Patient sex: M
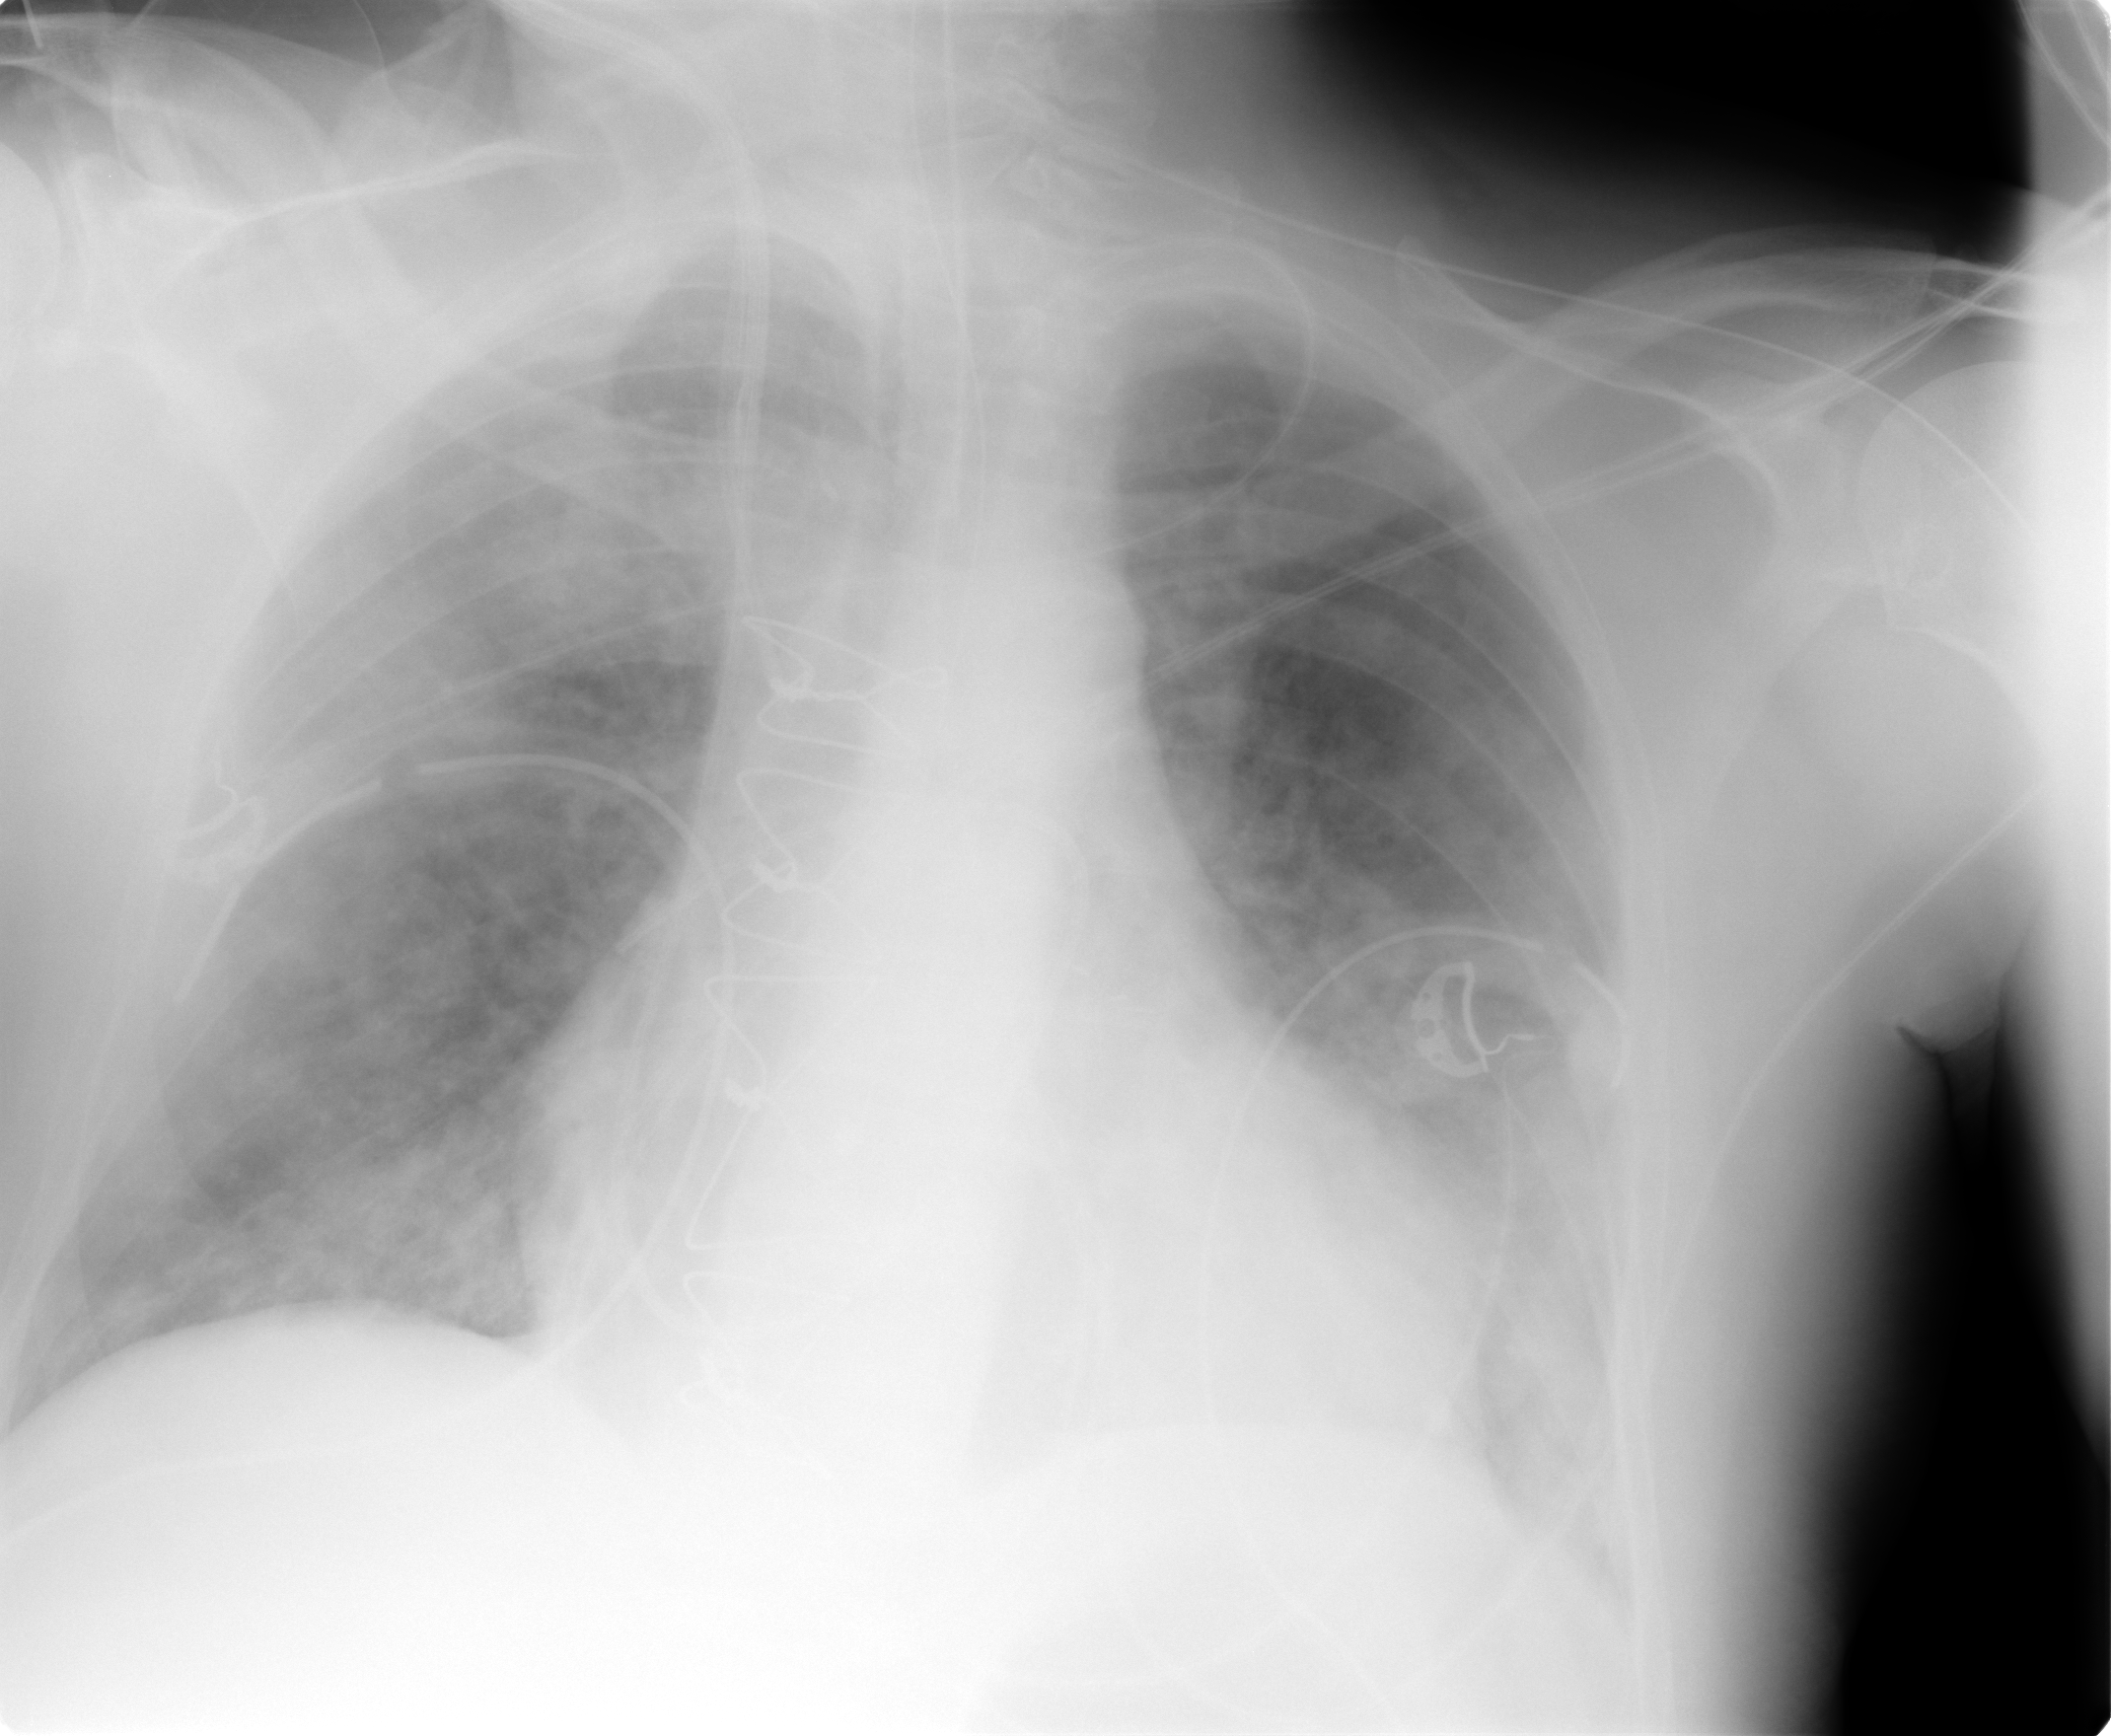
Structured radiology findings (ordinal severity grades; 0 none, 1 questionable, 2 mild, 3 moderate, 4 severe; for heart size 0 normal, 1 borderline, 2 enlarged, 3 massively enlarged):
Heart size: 2
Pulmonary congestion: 2
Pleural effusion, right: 0
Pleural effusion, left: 1
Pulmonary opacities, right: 3
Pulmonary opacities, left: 2
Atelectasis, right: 2
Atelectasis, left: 2